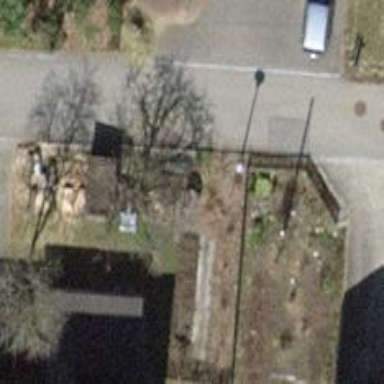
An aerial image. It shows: Urban tree adds touch of nature to the surroundings.